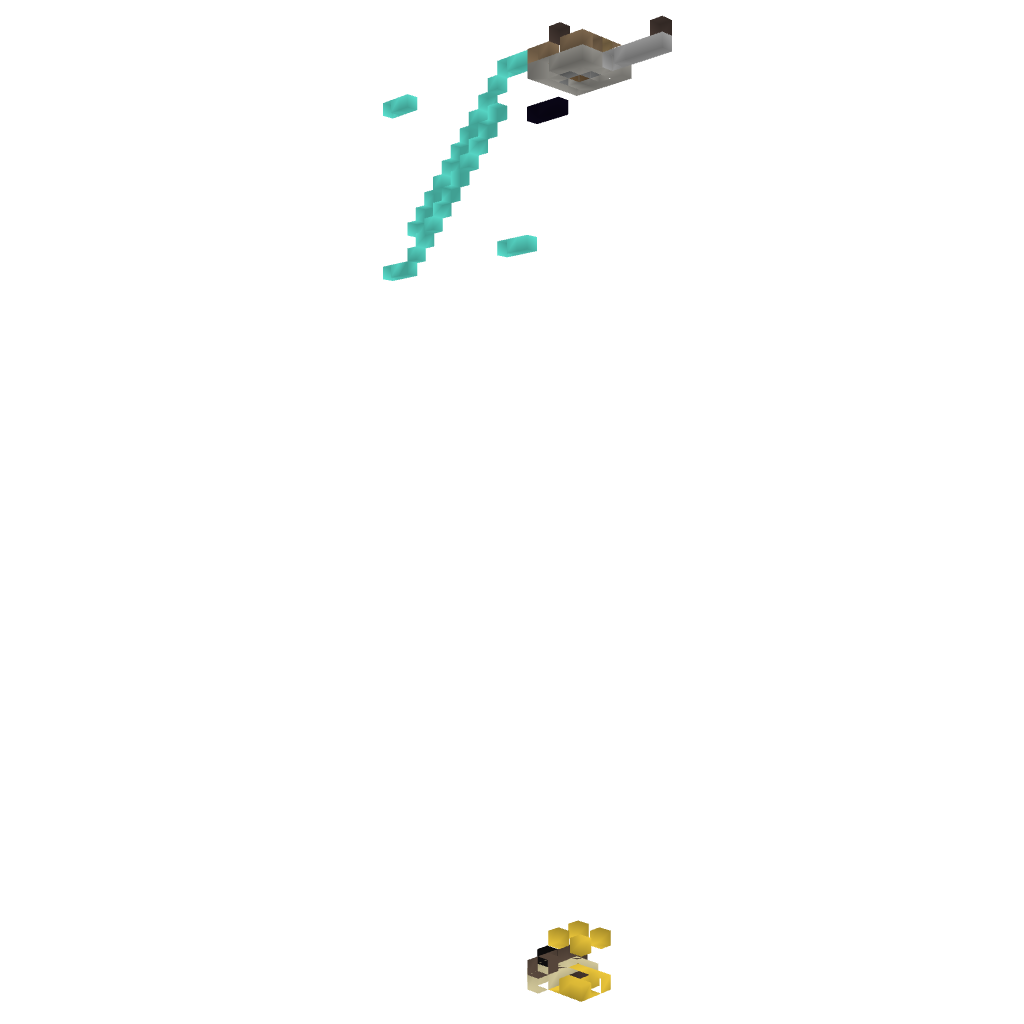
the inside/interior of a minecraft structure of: compass